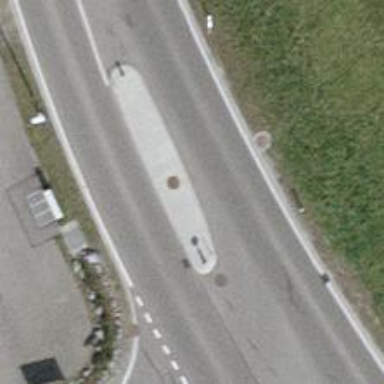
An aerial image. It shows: Secondary road with asphalt surface.